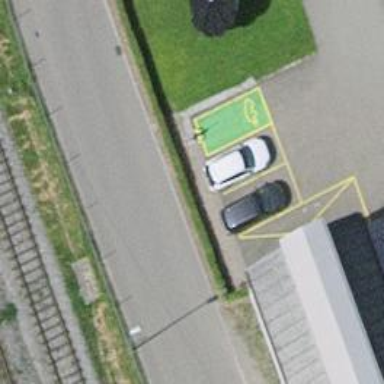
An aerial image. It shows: Charging station.